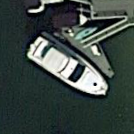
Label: Civil_yacht